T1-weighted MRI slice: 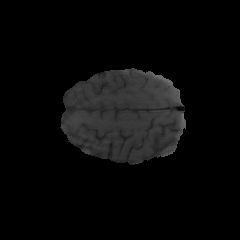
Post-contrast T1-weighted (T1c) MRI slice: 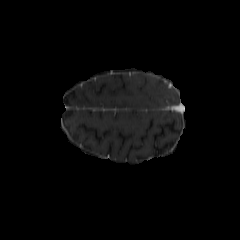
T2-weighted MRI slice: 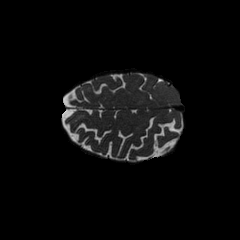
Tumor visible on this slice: no